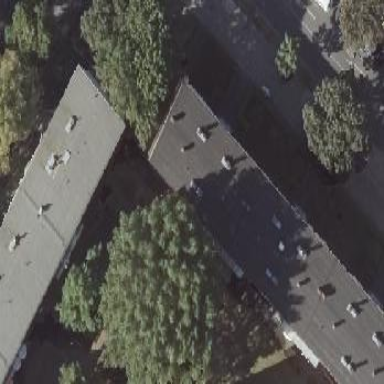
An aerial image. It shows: Flat-roofed apartment building.